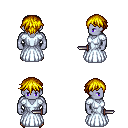
a pixel art fantasy rpg character, male body template, dark elf, purple skin, underdress, red pants, blonde short bangs hairstyle, gold boots, dagger, four views (front, back, left, right), 2x2 character sprite sheet, small pixel art, hard edges, no anti-aliasing